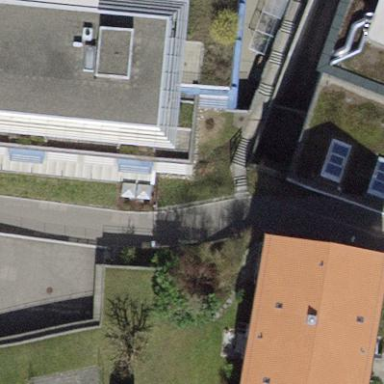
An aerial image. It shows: Flat-roofed office building.